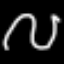
Label: squiggle